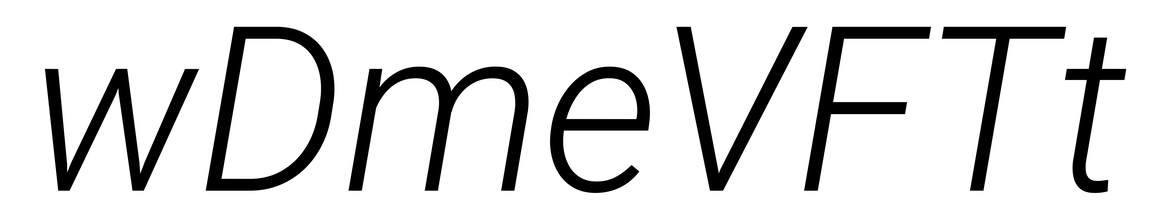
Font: Roboto-Italic_Light_Italic